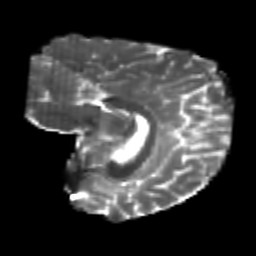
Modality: T2w
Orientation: sagittal
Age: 22
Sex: male
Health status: healthy
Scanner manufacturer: philips
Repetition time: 7.386 s
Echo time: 0.08599 s